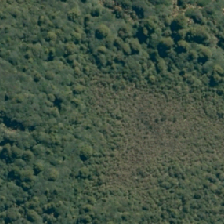
Land cover: herbaceous_freshwater_vege